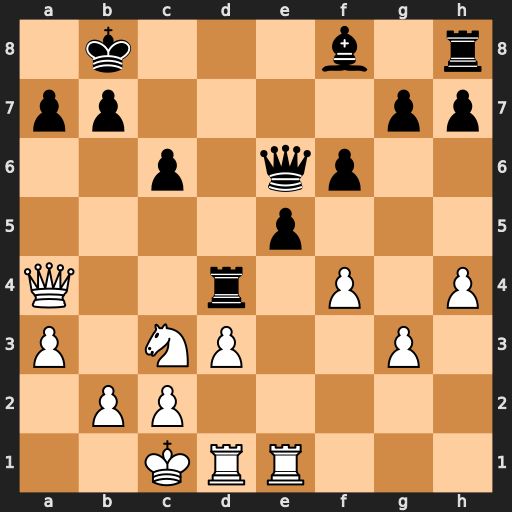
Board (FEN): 1k3b1r/pp4pp/2p1qp2/4p3/Q2r1P1P/P1NP2P1/1PP5/2KRR3
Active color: w
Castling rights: -
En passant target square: -
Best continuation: Qxd4 exd4 Rxe6